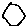
Label: hexagon